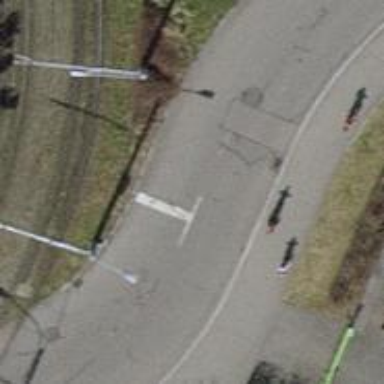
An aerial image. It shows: Road with traffic signals.